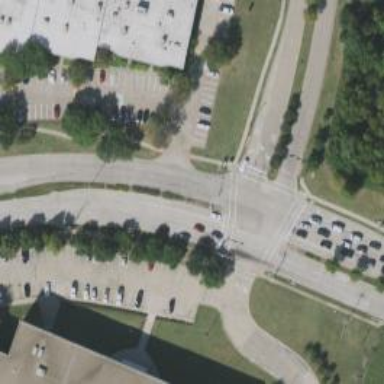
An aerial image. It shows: Secondary road with separate sidewalks.